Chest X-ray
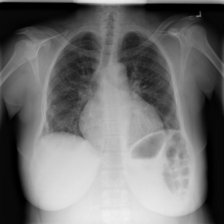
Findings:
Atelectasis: positive
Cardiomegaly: positive
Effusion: positive
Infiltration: positive
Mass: negative
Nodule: negative
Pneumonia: negative
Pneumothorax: negative
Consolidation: negative
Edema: negative
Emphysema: negative
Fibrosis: negative
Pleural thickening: negative
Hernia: negative